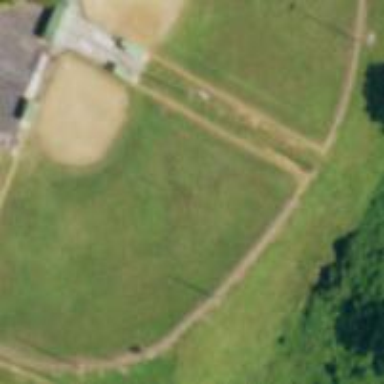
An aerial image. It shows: Baseball pitch for leisure land activities.